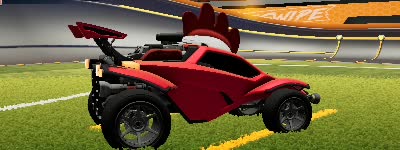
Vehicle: octane